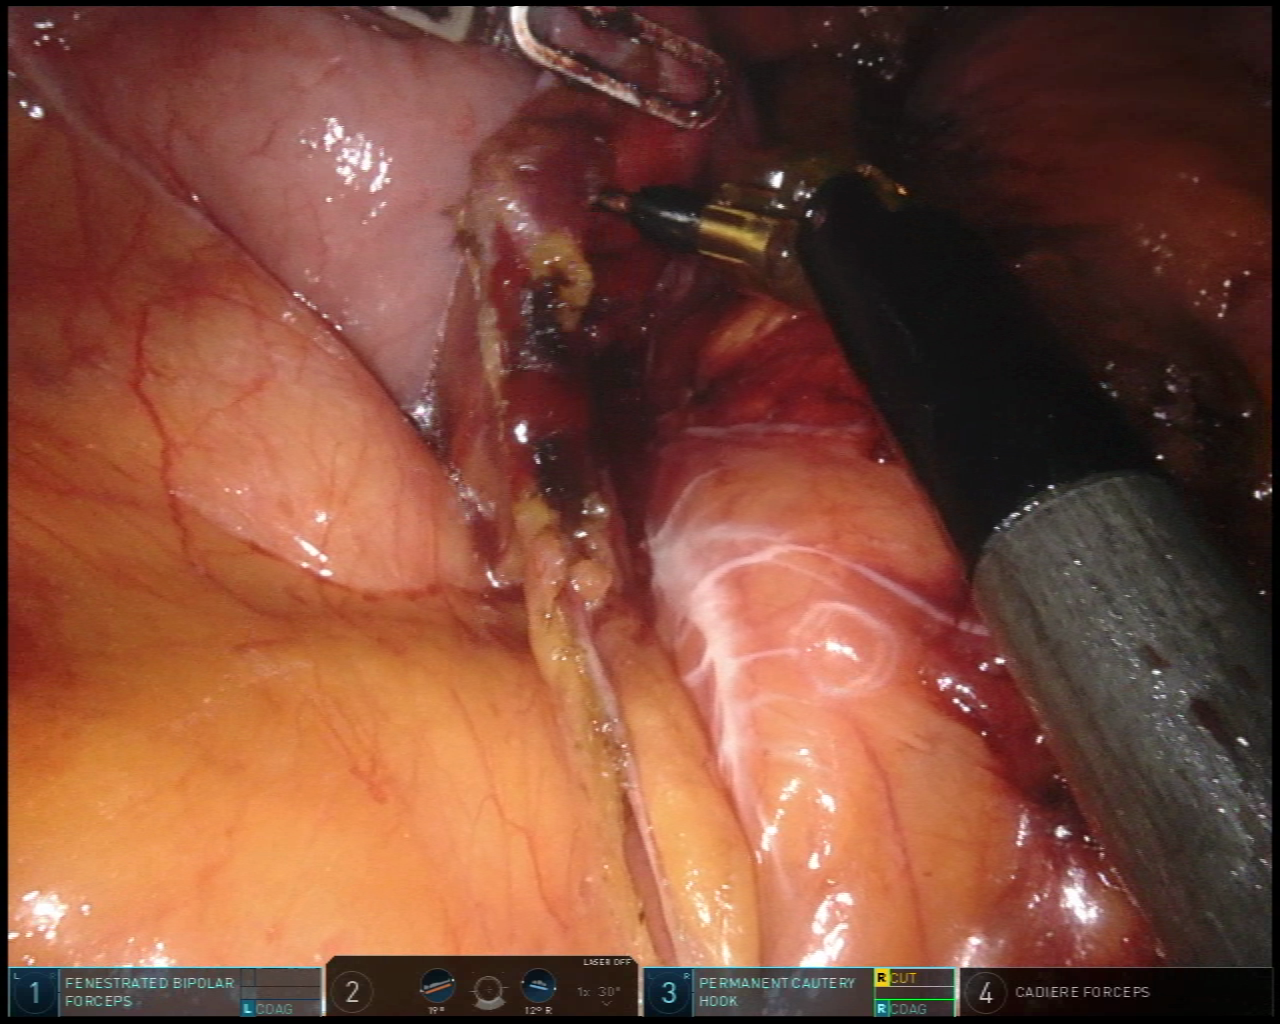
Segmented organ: stomach
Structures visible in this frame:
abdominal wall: no
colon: no
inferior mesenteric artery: no
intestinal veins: no
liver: no
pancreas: no
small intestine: no
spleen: no
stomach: yes
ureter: no
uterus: no
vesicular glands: no